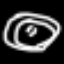
Label: donut